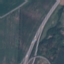
Land use / land cover: Highway